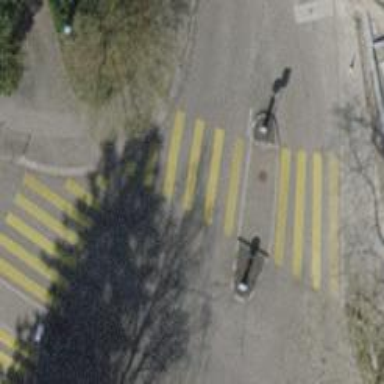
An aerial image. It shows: Uncontrolled zebra crossing with pedestrian island.